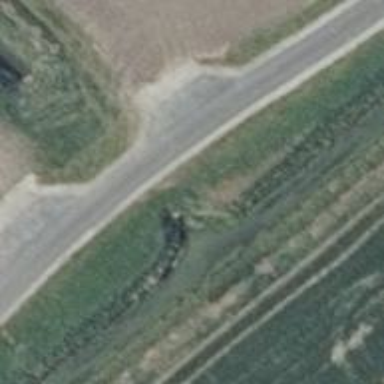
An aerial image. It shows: Culvert tunnel.